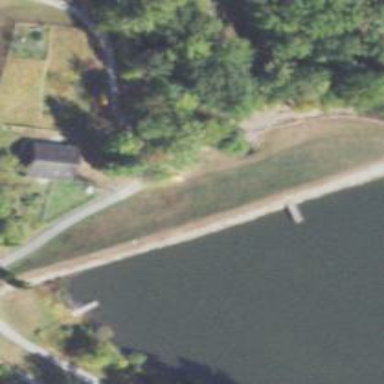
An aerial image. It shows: Dam across waterway.